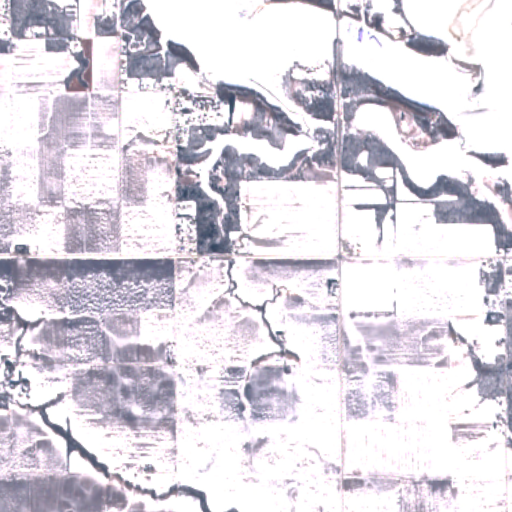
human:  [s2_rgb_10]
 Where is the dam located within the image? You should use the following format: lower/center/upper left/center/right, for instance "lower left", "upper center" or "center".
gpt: The dam is located in the upper center of the image.
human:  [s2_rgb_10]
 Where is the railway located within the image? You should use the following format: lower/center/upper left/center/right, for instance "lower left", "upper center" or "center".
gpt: The railway is located in the upper right of the image.
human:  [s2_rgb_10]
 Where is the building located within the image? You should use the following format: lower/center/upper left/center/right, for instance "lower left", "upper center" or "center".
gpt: There is no building in the image.